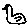
Label: bird